Question: I have to create a bar chart which can have a large amount (around 50) of categories (X Axis). I wish to split this report into multiple pages so that I can apply pagination. I have found an answer here:
<URL>
But the above answer discusses a bar chart with single series.
Following is a sample report which I intend to create:

Assuming we have around 50 dates in X axis, the report will become large. So I have to break this report such that I am showing a configurable amount (say 3) of categories per page. Following is my approach:
1. Create a group of date field
2. Create a variable which counts this group.
3. Create another group with groupExpression $V{variable1} - 1 - ( ($V{variable1} - 1) % 3 )
Following is the jrxml file:
'''
<?xml version="1.0" encoding="UTF-8"?>
<jasperReport xmlns="http://jasperreports.sourceforge.net/jasperreports" xmlns:xsi="http://www.w3.org/2001/XMLSchema-instance" xsi:schemaLocation="http://jasperreports.sourceforge.net/jasperreports http://jasperreports.sourceforge.net/xsd/jasperreport.xsd" name="paginationBar3d" language="groovy" pageWidth="595" pageHeight="842" columnWidth="555" leftMargin="20" rightMargin="20" topMargin="20" bottomMargin="20" uuid="a9331cff-3045-47b5-8399-17a89e2ac39c">
<property name="ireport.zoom" value="1.0"/>
<property name="ireport.x" value="0"/>
<property name="ireport.y" value="0"/>
<queryString>
<![CDATA[select a.year_built, aty.description, count(*) as count
from aircraft a, aircraft_types aty
where a.aircraft_type_id = aty.aircraft_type_id
group by year_built, description order by a.year_built;]]>
</queryString>
<field name="year_built" class="java.sql.Date">
<fieldDescription><![CDATA[]]></fieldDescription>
</field>
<field name="description" class="java.lang.String">
<fieldDescription><![CDATA[]]></fieldDescription>
</field>
<field name="count" class="java.lang.Long"/>
<variable name="variable1" class="java.lang.Integer" incrementType="Group" incrementGroup="yearGroup" calculation="Count">
<variableExpression><![CDATA[Boolean.TRUE]]></variableExpression>
</variable>
<group name="yearGroup">
<groupExpression><![CDATA[$F{year_built}]]></groupExpression>
</group>
<group name="splitter">
<groupExpression><![CDATA[$V{variable1} - 1 - ( ($V{variable1} - 1) % 3)]]></groupExpression>
<groupFooter>
<band height="802">
<bar3DChart>
<chart>
<reportElement uuid="7114e305-2cfb-4757-b034-b0a12dd412d9" x="0" y="0" width="555" height="802"/>
<chartTitle/>
<chartSubtitle/>
<chartLegend/>
</chart>
<categoryDataset>
<dataset resetType="Group" resetGroup="splitter"/>
<categorySeries>
<seriesExpression><![CDATA[$F{description}]]></seriesExpression>
<categoryExpression><![CDATA[$F{year_built}]]></categoryExpression>
<valueExpression><![CDATA[$F{count}]]></valueExpression>
</categorySeries>
</categoryDataset>
<bar3DPlot>
<plot/>
<itemLabel/>
<categoryAxisFormat>
<axisFormat/>
</categoryAxisFormat>
<valueAxisFormat>
<axisFormat/>
</valueAxisFormat>
</bar3DPlot>
</bar3DChart>
</band>
</groupFooter>
</group>
</jasperReport>
'''
This generates a single category per page. What should be the correct approach in this scenario?
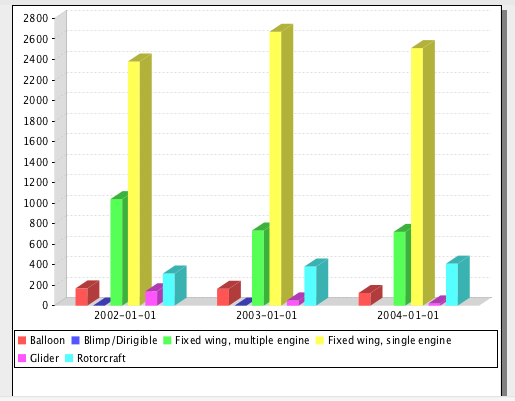
Answer: The above report works as intended if I define yearGroup after splitter. I am not sure how ordering of groups matter.